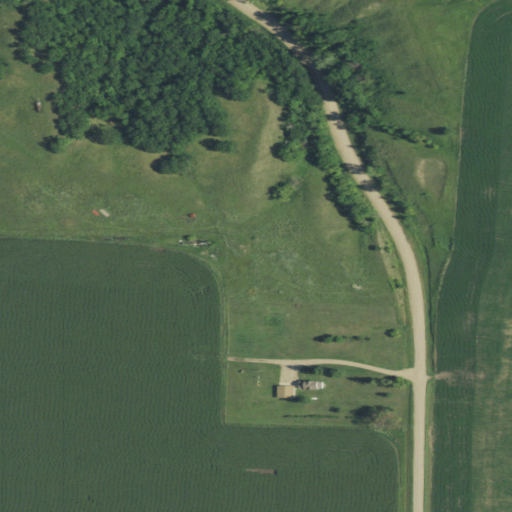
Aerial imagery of mountain in North Dakota named Oestreicher Hill containing grassland, cultivated crops, deciduous forest, open development, and low intensity development